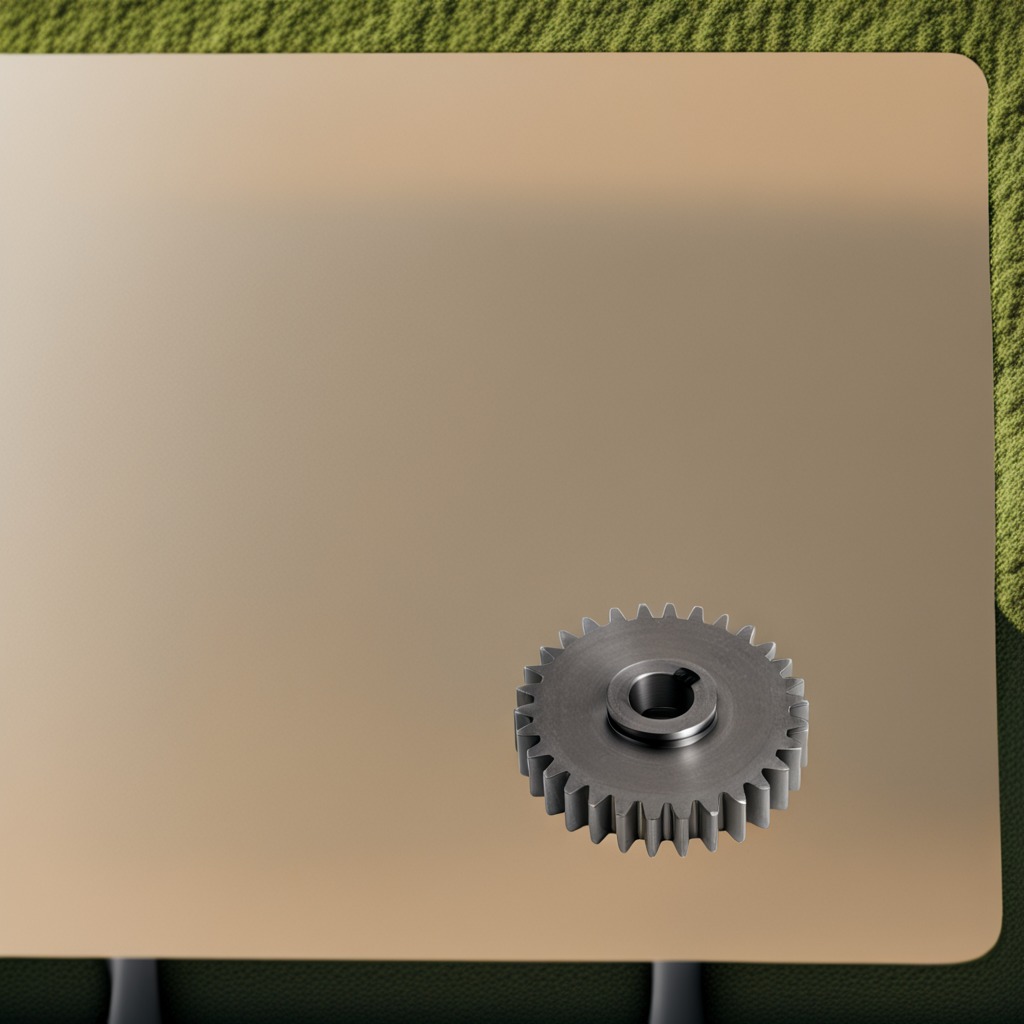
A steel gear with teeth is lying on the table in a temporary outdoor tool station.